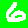
Digit: 6